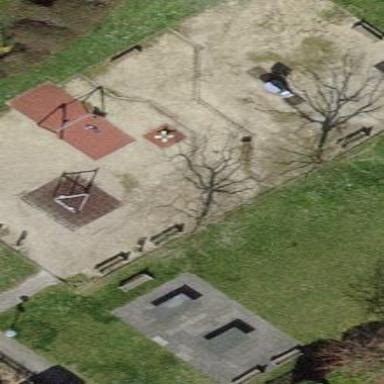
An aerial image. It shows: Playground area for leisure land.